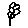
Label: flower